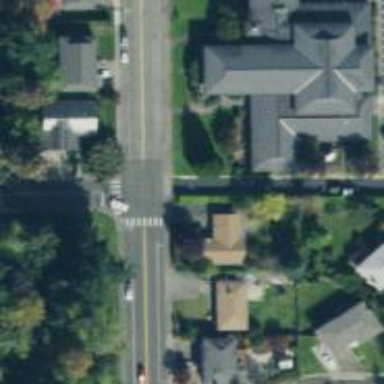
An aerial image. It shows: Marked uncontrolled road crossing.